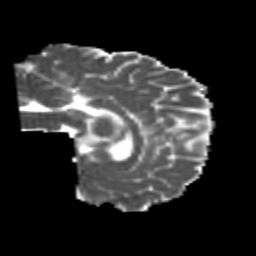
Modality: MD
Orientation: sagittal
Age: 22
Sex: female
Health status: healthy
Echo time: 0.074 s